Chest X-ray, PA view. Patient: 21 years old, sex M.
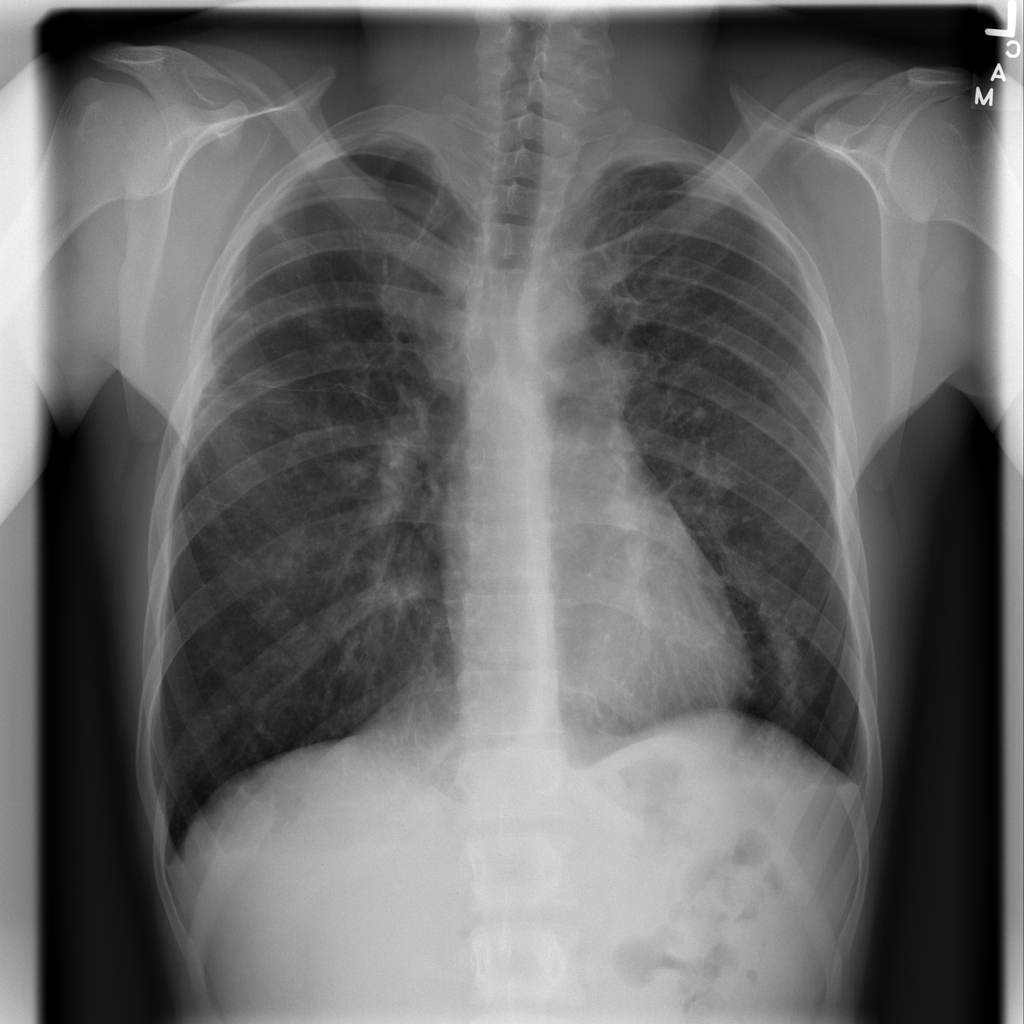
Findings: No Finding